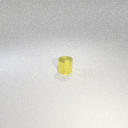
small yellow metal cylinder